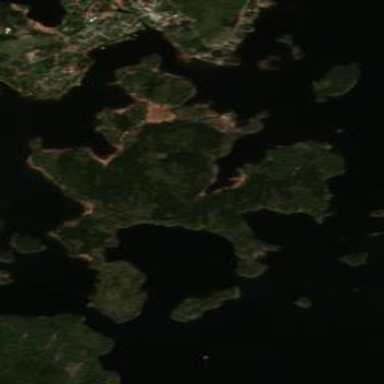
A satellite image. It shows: Island covered with dense forest.